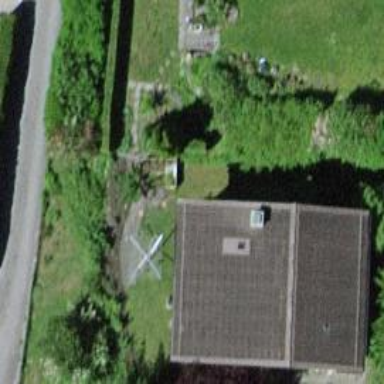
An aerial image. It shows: Detached building.